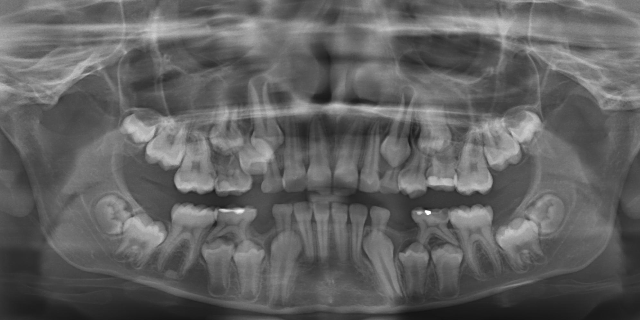
child